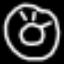
Label: donut